Question: I am using codeigniter ion authentication for user group maintenance
<URL> link for ion authenticaiton documentation
In Edit user group i would like to add menus to access for particular group alone. how to design a mysql table and access it in our controller and view page to restrict page based on user group.
Please check with the below image
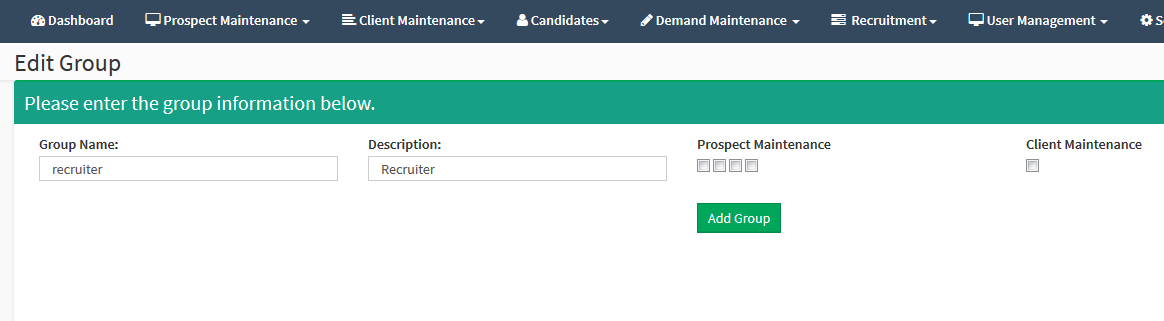
Answer: I have created menu table and menu permission table seperately.
'''
menu table
menu id
menu name
menu permission table
id
menuid
usergroup_id
'''
Check whether the current logged in user group id is available in menu permission table or not
'''
public function get_menus($user_group_id) {
if ($user_group_id == 1) {
$query = $this->db->query("SELECT * FROM menus where parent_id=0");
$get_results = $query->result();
} else {
$query = $this->db->query("SELECT * FROM menu_permissions where user_group_id = $user_group_id");
$get_results = $query->result();
$user_perm = array();
foreach($get_results as $key=> $get_perm){
// echo $get_results[$key]->menu_id;
////print '<pre>';
$user_perm[] = $get_results[$key]->menu_id;
}
$user_perm = implode(', ', $user_perm);
$query = $this->db->query("SELECT * FROM menus WHERE id IN (".$user_perm.")");
$get_results = $query->result();
}
//print_r($get_results);
/*$user_perm = array();
foreach($get_results as $key=> $get_perm){
// echo $get_results[$key]->menu_id;
////print '<pre>';
$user_perm[] = $get_results[$key]->menu_id;
}*/
return $get_results;
}
'''